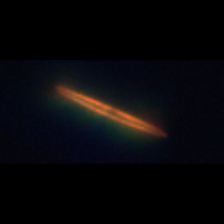
Taxon: Pennate
Group: Diatoms